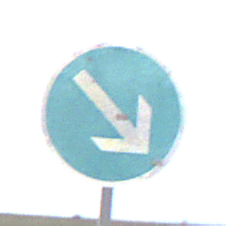
Verkehrszeichen: VorgeschriebeneVorbeifahrtRechts
Umgebung: Outdoor, Nature
Tageszeit: Night
Wetter: Overcast
Licht: Artificial
Jahreszeit: NotSpecified
Kontrast: LowContrast